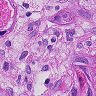
Metastatic tissue present: yes